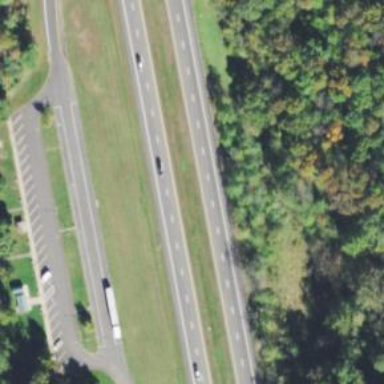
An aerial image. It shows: Rest area on the road.